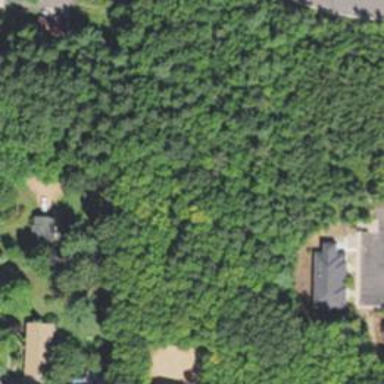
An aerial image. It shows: Nature reserve within woodland area.